Question: I am trying to integrate with SOAP web services from SalesForce. My goal is to simply pull down the user data from SalesForce so we can integrate it into our system. I am able to login successfully using the proxy class (C#) I generated from the partner WSDL on the SalesForce website. The next thing I want to do is query the Users, pulling down FirstName, LastName, ect...
It is important to know that I was forced to modify the generated proxy code because it generated incorrectly. It populated the xml serialization fields to match private fields which throws an exception when making web service calls. It also generated a blank namespace for the "Any" property of the sObject class which I removed. I took advice from <URL> if you'd like to see why I made these choices.
This is what my query looks like:

The qResult contains exactly 3 records (which is accurate since I only have 3 users). The issue is that every property on the sObject except "type" are always null.
I can't figure if I am making a simple error when trying to query or if the fact that I had to modify the proxy class and remove the namespace on the Any field is causing this issue. I am not sure what to do at this point. That same query in the developer console (at SalesForce.com) returns the correct data. It's also worth mentioning that my result of the query returned the proper amount of elements, they just don't have any data in them. It must be something simple... like adding back the namespace binding but figuring out what it should be or adding an xmlbinding to the property.
I was just wondering if anyone knew what to do about this. Maybe someone has had the same thing happen to them?
EDIT: So I took the time to perform some incredibly hacky techniques for intercepting requests from the generated webservice client, and I ended up getting the raw data that is being sent from SalesForce in response to my request. Here it is:
'''
<?xml version="1.0" encoding="UTF-8"?>
<soapenv:Envelope xmlns:soapenv="http://schemas.xmlsoap.org/soap/envelope/" xmlns="urn:partner.soap.sforce.com" xmlns:xsi="http://www.w3.org/2001/XMLSchema-instance" xmlns:sf="urn:sobject.partner.soap.sforce.com">
<soapenv:Body>
<queryResponse>
<result xsi:type="QueryResult">
<done>true</done>
<queryLocator xsi:nil="true"/>
<records xsi:type="sf:sObject">
<sf:type>User</sf:type>
<sf:Id xsi:nil="true"/>
<sf:FirstName>Bob</sf:FirstName>
<sf:LastName>Dyllan</sf:LastName>
<sf:Email>bob@bob.com</sf:Email>
<sf:CompanyName xsi:nil="true"/>
<sf:Phone xsi:nil="true"/>
<sf:Title xsi:nil="true"/>
</records>
<records xsi:type="sf:sObject">
<sf:type>User</sf:type>
<sf:Id xsi:nil="true"/>
<sf:FirstName>Zachary</sf:FirstName>
<sf:LastName>Sheppard</sf:LastName>
<sf:Email>some_guy@yahoo.com</sf:Email>
<sf:CompanyName>Yahoo</sf:CompanyName>
<sf:Phone xsi:nil="true"/>
<sf:Title xsi:nil="true"/>
</records>
<records xsi:type="sf:sObject">
<sf:type>User</sf:type>
<sf:Id xsi:nil="true"/>
<sf:FirstName xsi:nil="true"/>
<sf:LastName>Chatter Expert</sf:LastName>
<sf:Email>noreply@chatter.salesforce.com</sf:Email>
<sf:CompanyName xsi:nil="true"/>
<sf:Phone xsi:nil="true"/>
<sf:Title xsi:nil="true"/>
</records>
<size>3</size>
</result>
</queryResponse>
</soapenv:Body>
</soapenv:Envelope>
'''
It does seem to a serialization issue with the "sf" properties on these sObjects... but how do I make that match up with my C#? Here is the C# as it currently is for the sObject class:
'''
[System.CodeDom.Compiler.GeneratedCodeAttribute("System.Xml", "4.0.30319.1")]
[System.SerializableAttribute()]
[System.Diagnostics.DebuggerStepThroughAttribute()]
[System.ComponentModel.DesignerCategoryAttribute("code")]
[System.Xml.Serialization.XmlTypeAttribute(Namespace="urn:sobject.partner.soap.sforce.com")]
public partial class sObject
{
/// <remarks/>
public string type;
/// <remarks/>
[System.Xml.Serialization.XmlElementAttribute("fieldsToNull", IsNullable=true)]
public string[]
fieldsToNull;
/// <remarks/>
[System.Xml.Serialization.XmlElementAttribute(IsNullable=true)]
public string
Id;
/// <remarks/>
public System.Xml.XmlElement[]
Any;
}
'''
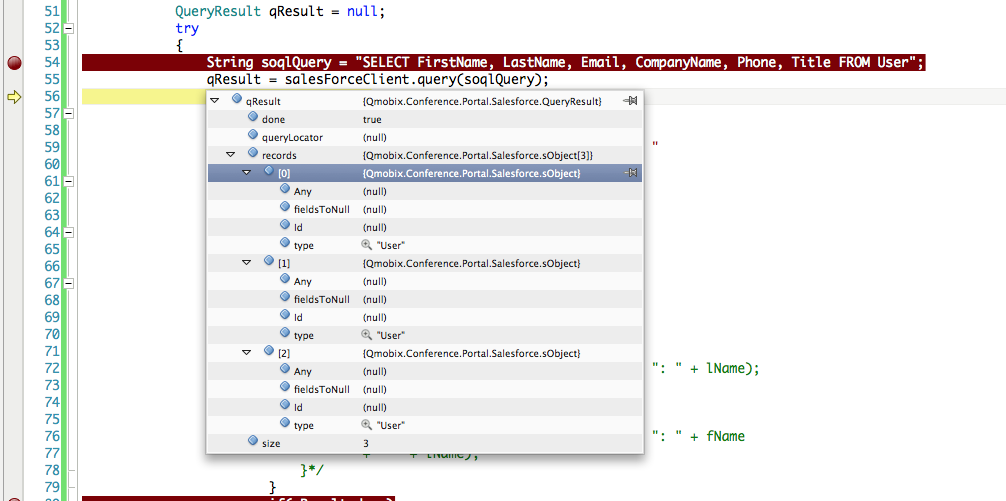
Answer: After an incredibly long day of research and frustration, I finally came across the correct attribute for this "Any" property of SalesForce's sObject class. SalesForce was trying to scrape up the relevant xml elements into this sObject class which allows them to leave the sObject class as a dynamic type. So in order to force the C# class to scrape in all the xml tags into the "Any" property we simply apply this:
'''
[System.Xml.Serialization.XmlAnyElement]
'''
So to be clear, When you generate the WSDL from your SalesForce account it may not be correct out of the box. You will need to rename some string arguments that are passed into attributes as well as replace the empty namespace on the "Any" property of the sObject class with the XmlAnyElement attribute in order to get a successful result from the query call of the API. The changes needed to make the client function can be found in <URL> topic.
I am now able to successfully call the query function of the SalesForce API and get back the fields I queried for... I feel so much better!